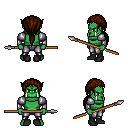
a pixel art fantasy rpg character, male body template, orc, green skin, steel arm armor, metal pants, brown ponytail hairstyle, black shoes, spear, four views (front, back, left, right), 2x2 character sprite sheet, small pixel art, hard edges, no anti-aliasing